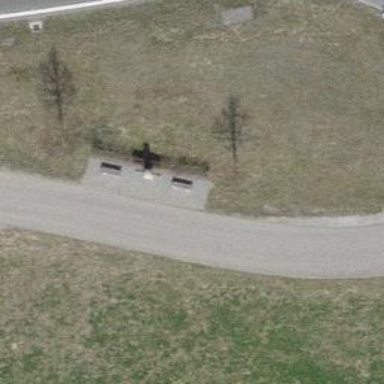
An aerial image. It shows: Wayside cross with historic significance.